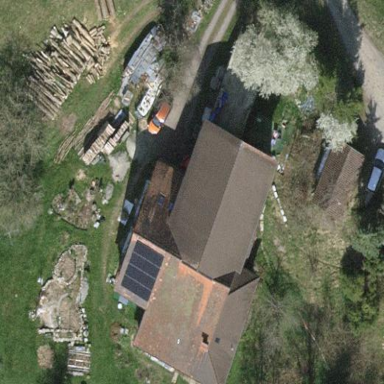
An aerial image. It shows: Farmyard area.